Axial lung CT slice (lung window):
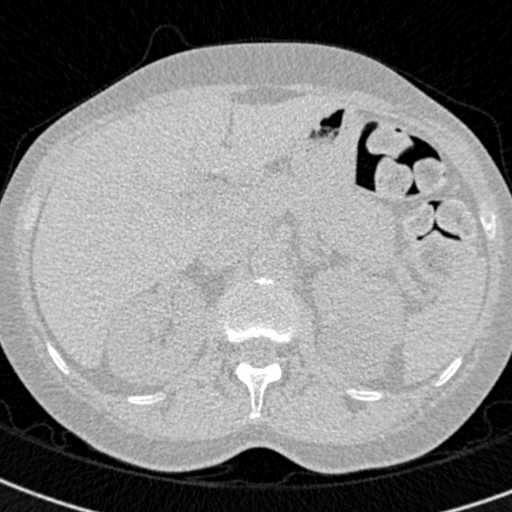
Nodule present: no